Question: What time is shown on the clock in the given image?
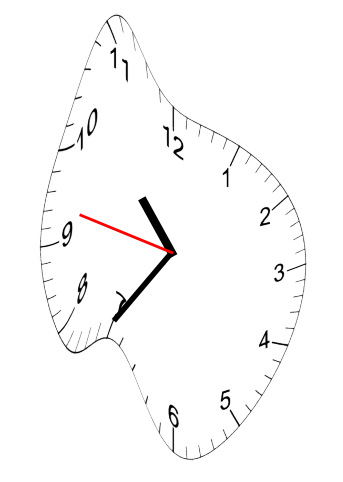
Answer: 10:35:47